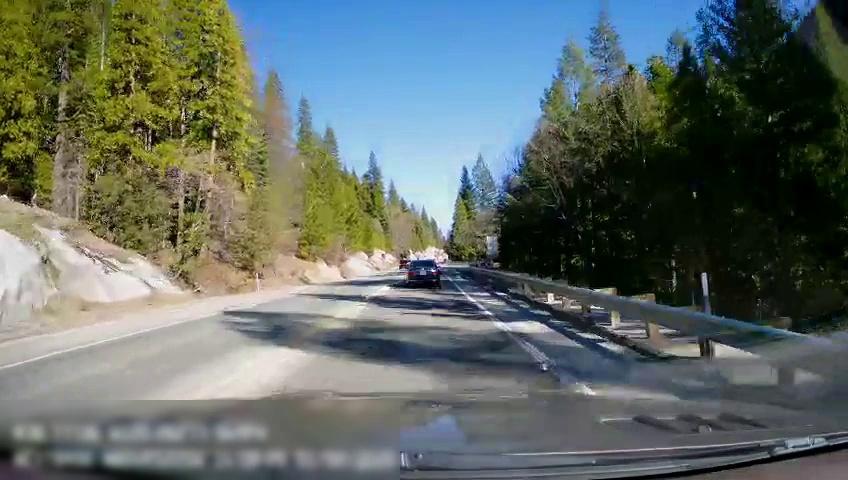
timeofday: Day
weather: Sunny
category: Drivable Space
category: Vehicles | Car
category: Vehicles | Car
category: Lanes | Opposite Lane
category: Lanes | Current Lane
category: Traffic | Signs